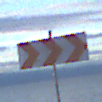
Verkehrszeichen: RichtungstafelnInKurvenGrossLinks
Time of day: SunriseSunset
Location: Outdoor (Suburban)
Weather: PartlyCloudy
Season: NotSpecified
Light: Natural